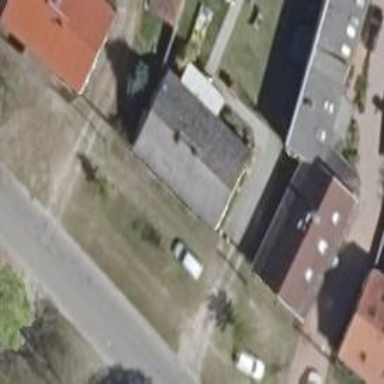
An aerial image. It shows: House with gabled roof oriented along the length of the building.